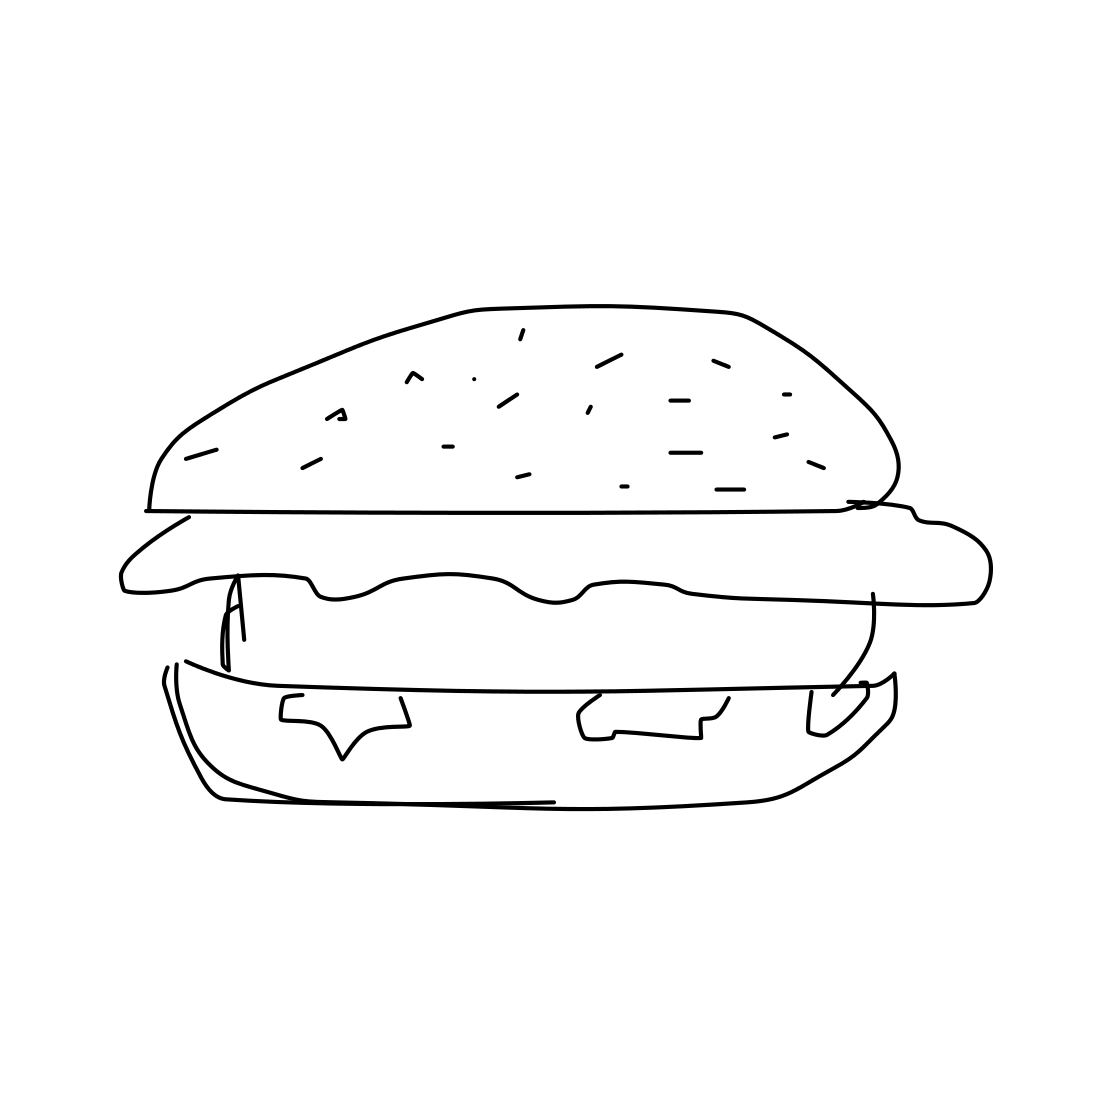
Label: hamburger